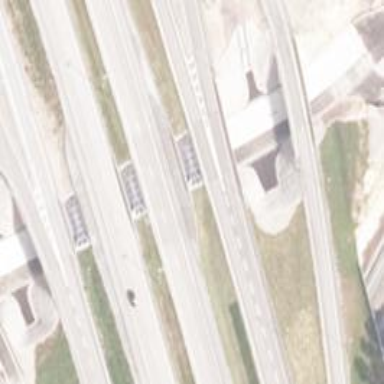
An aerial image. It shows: Asphalt bridge on motorway.